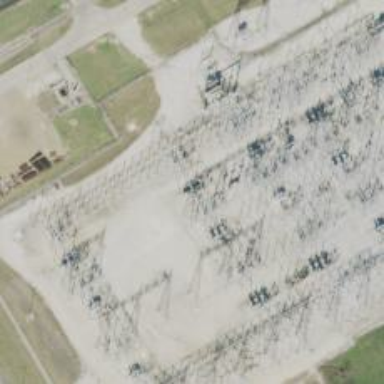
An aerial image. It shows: Switch for power supply.